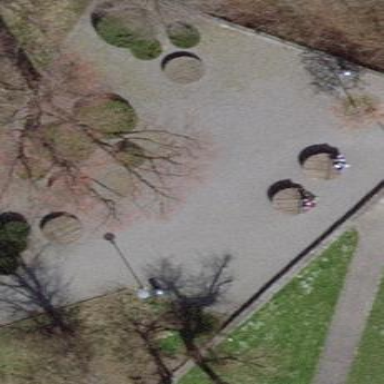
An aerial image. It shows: Lovely park for leisure and relaxation.